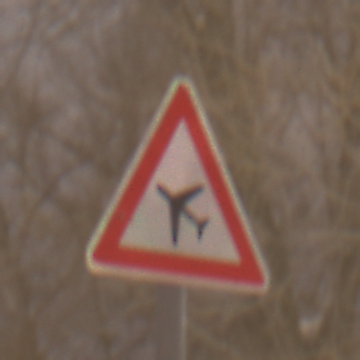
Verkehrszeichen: FlugbetriebRechts
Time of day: Night
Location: Outdoor (Urban)
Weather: Overcast
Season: Winter
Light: Artificial